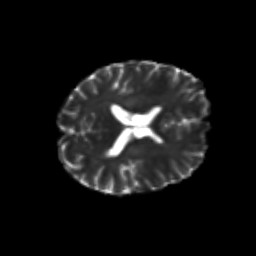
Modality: T2w
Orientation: axial
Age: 22
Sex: male
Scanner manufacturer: siemens
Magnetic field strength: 3 T
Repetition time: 3.5 s
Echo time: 0.125 s